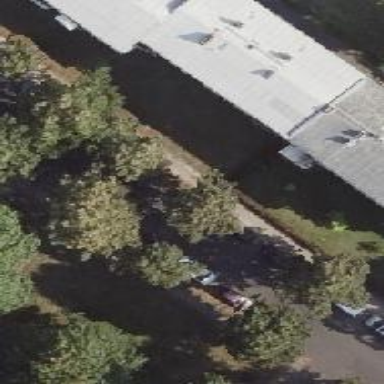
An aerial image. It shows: Beautiful avenue lined with deciduous broadleaved trees.